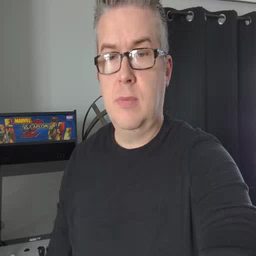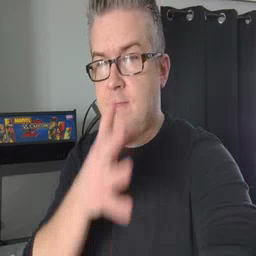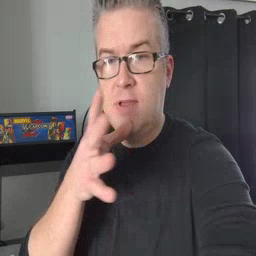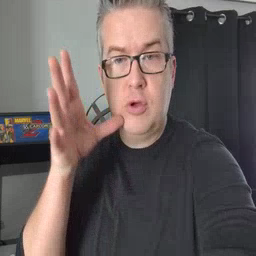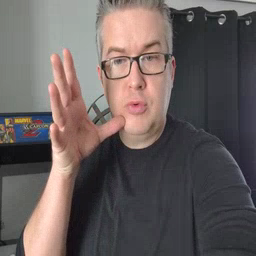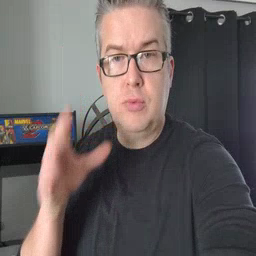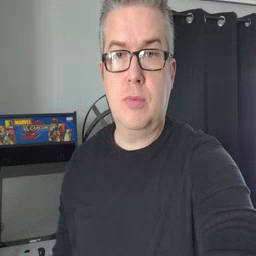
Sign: farm